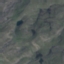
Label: HerbaceousVegetation